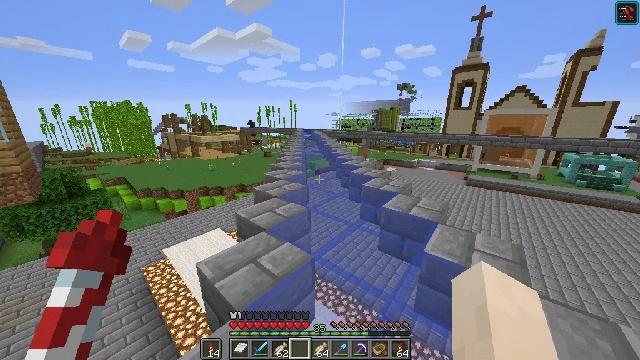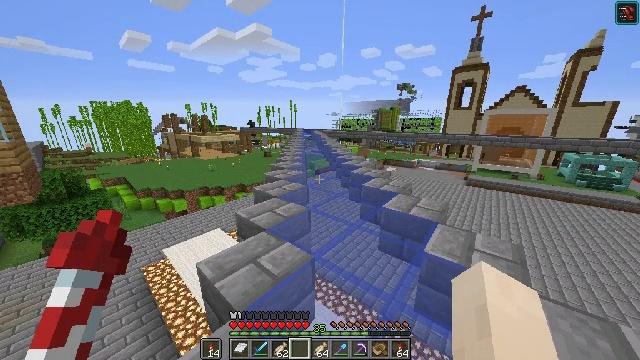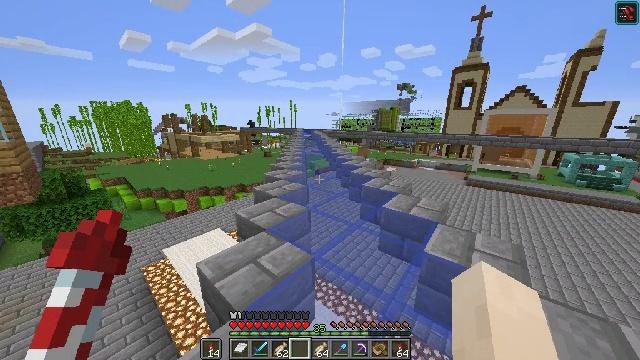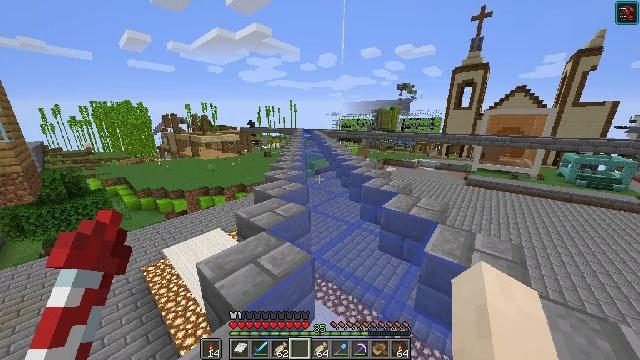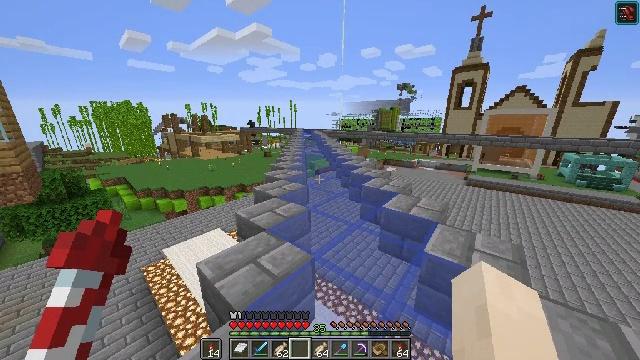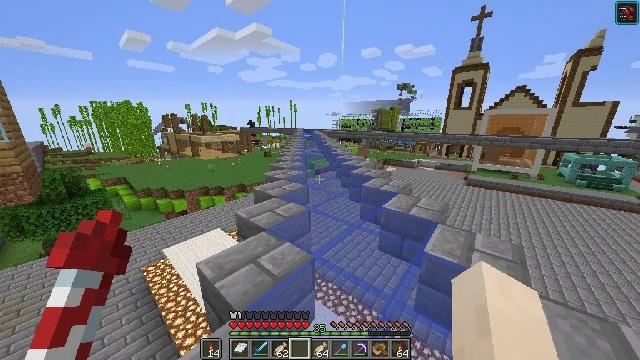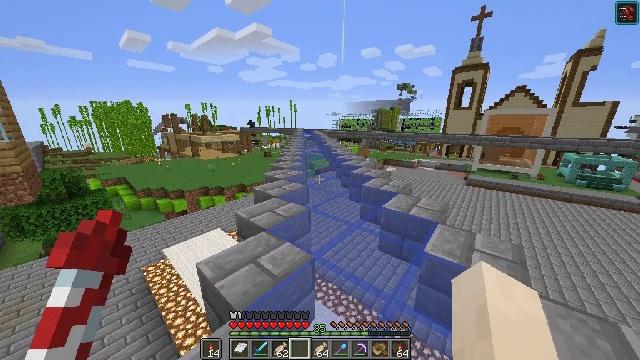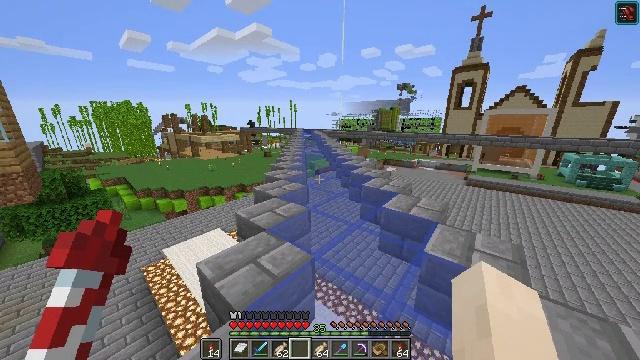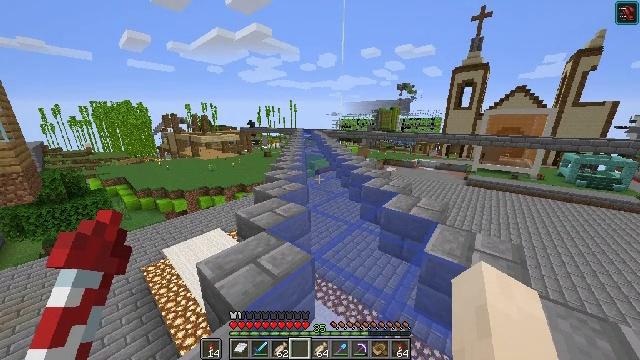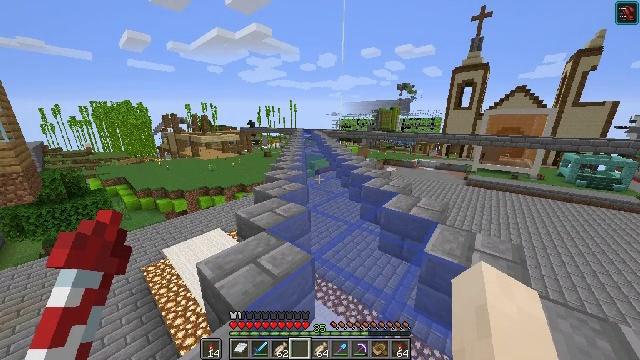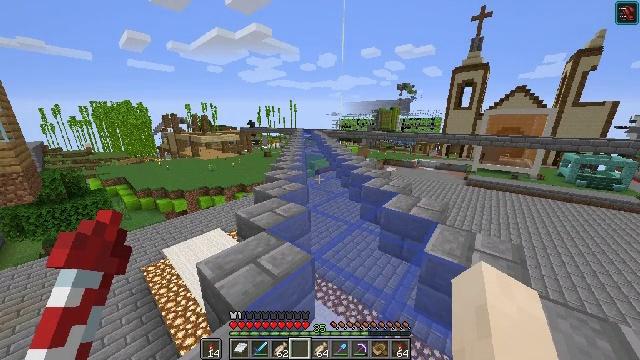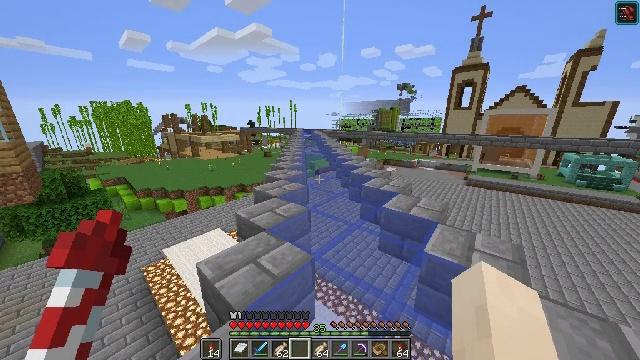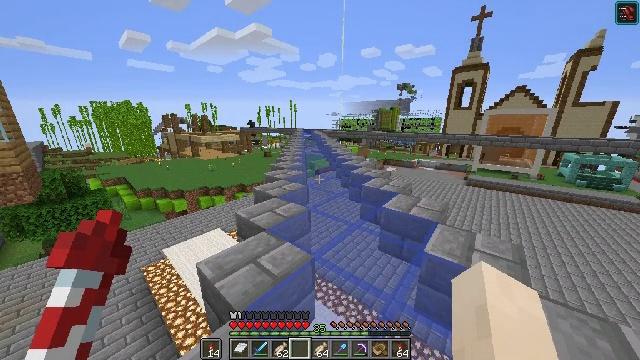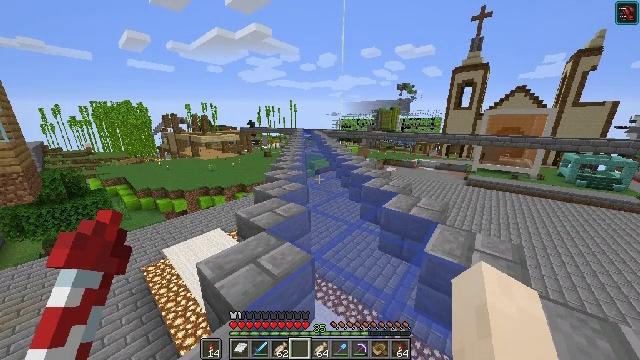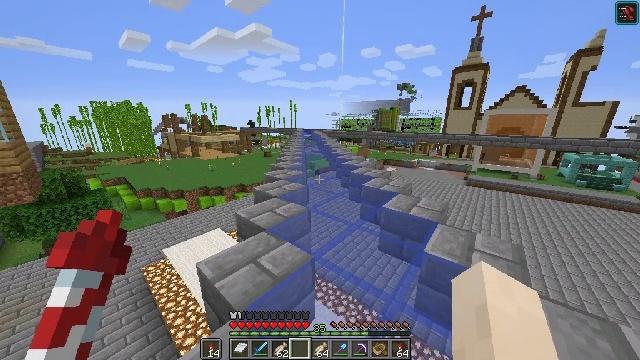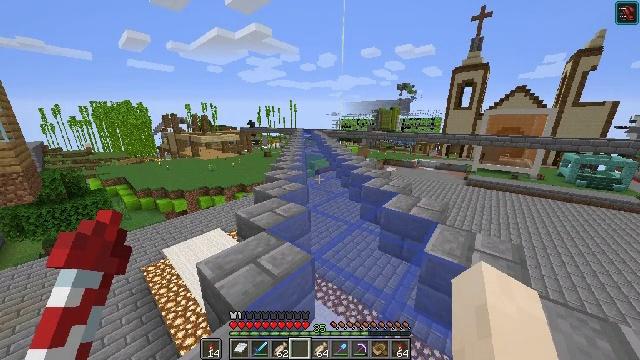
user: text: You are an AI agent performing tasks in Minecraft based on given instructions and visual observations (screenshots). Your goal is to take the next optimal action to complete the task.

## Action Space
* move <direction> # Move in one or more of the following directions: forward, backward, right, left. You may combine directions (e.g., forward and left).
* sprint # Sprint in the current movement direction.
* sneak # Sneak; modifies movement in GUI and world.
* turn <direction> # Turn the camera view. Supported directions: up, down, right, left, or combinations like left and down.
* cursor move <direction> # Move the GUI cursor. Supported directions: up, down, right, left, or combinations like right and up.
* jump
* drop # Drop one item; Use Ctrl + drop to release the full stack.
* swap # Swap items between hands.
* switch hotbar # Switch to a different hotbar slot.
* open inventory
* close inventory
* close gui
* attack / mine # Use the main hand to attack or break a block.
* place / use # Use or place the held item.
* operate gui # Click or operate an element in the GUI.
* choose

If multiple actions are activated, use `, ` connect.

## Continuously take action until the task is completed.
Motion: motion action
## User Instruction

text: To obtain a map, craft it using the right materials on a crafting table.
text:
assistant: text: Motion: no_op
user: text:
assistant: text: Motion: no_op
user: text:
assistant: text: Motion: no_op
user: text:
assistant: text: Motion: no_op
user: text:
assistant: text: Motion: no_op
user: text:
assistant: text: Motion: no_op
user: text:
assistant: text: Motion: no_op
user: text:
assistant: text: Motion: no_op
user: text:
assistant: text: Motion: no_op
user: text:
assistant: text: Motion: no_op
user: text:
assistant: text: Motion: no_op
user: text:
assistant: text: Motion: no_op
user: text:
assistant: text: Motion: no_op
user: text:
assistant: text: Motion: no_op
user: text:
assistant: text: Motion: no_op
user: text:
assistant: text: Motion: no_op
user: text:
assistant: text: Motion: no_op
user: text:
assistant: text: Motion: no_op
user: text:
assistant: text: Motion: no_op
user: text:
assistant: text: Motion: no_op
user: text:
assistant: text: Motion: no_op
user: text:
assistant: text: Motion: no_op
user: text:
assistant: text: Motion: no_op
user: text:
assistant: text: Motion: no_op
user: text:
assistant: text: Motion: no_op
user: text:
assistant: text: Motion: no_op
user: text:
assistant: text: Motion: no_op
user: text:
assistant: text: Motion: no_op
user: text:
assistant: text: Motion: no_op
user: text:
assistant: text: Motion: no_op